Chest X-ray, PA view. Patient: 41 years old, sex M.
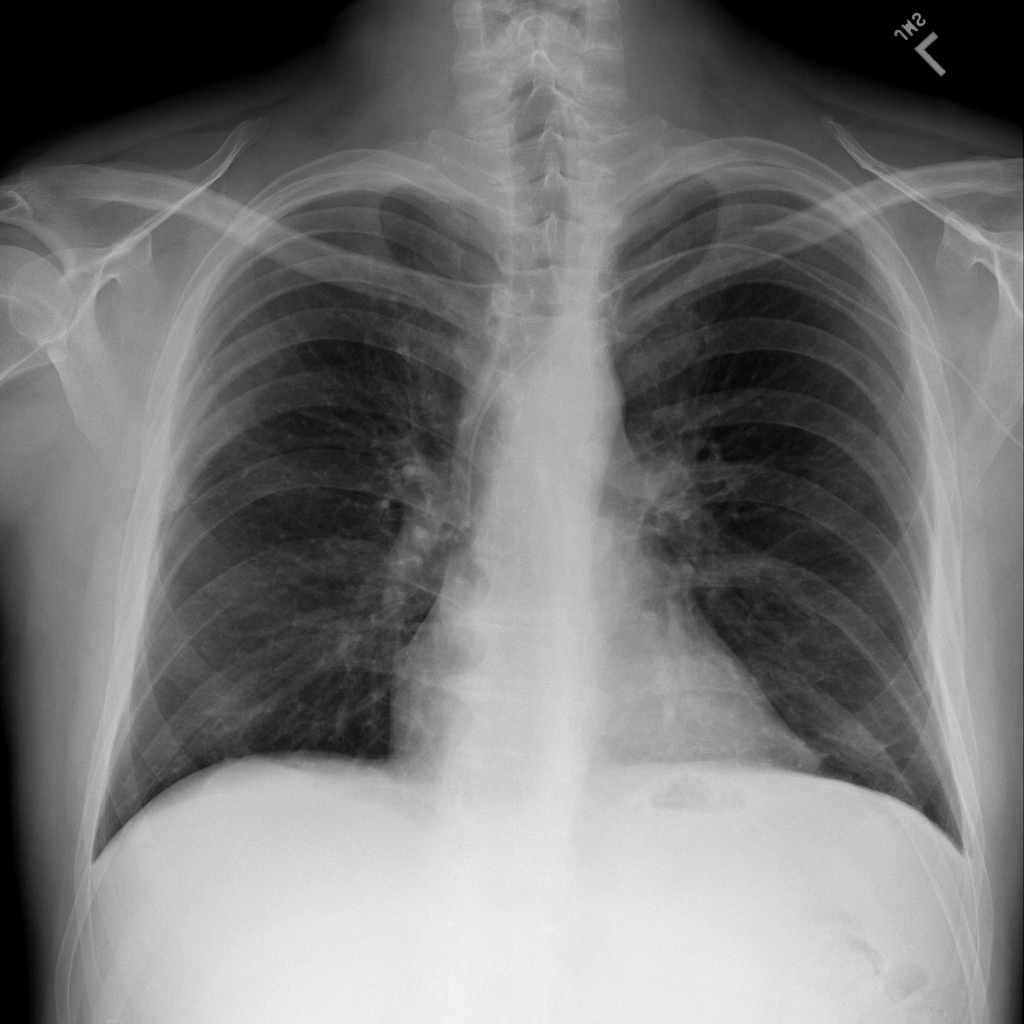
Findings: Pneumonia